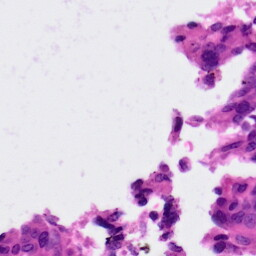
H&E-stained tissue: Ovarian